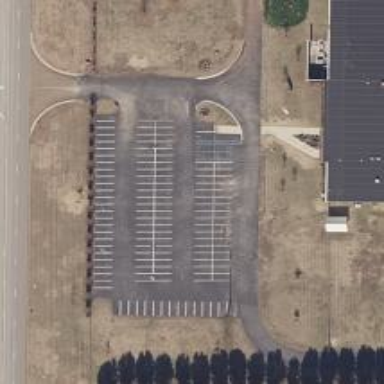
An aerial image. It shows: Parking space is available.